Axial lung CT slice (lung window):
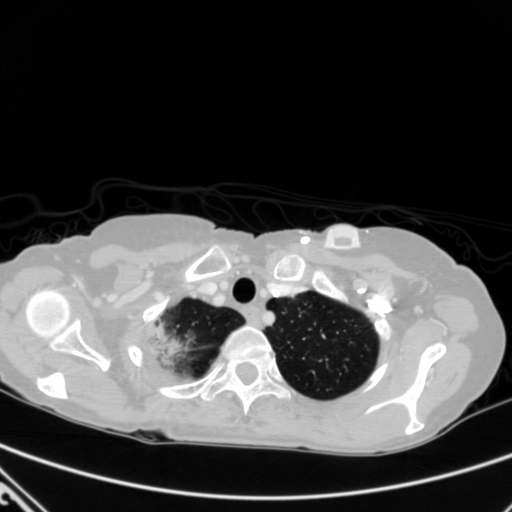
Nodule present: no